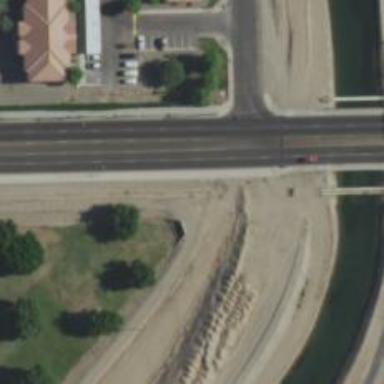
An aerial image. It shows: Culvert tunnel crossing over canal.